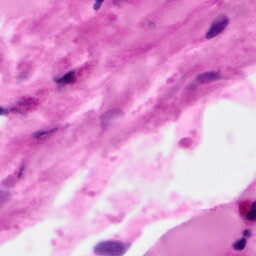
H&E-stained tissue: Pancreatic